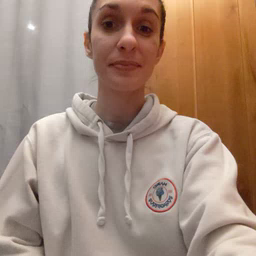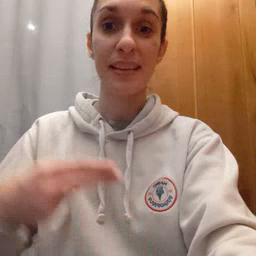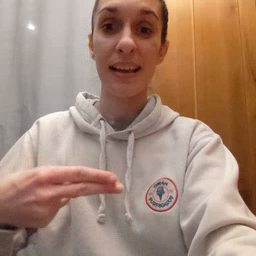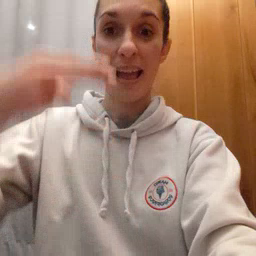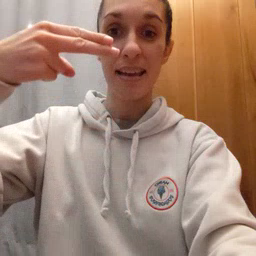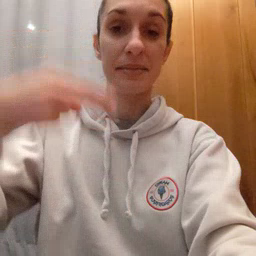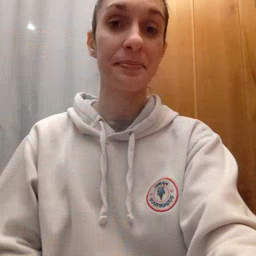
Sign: high